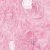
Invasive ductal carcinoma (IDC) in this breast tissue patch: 0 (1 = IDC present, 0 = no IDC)